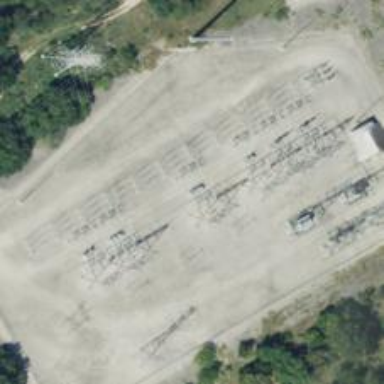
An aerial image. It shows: Switch for power supply.